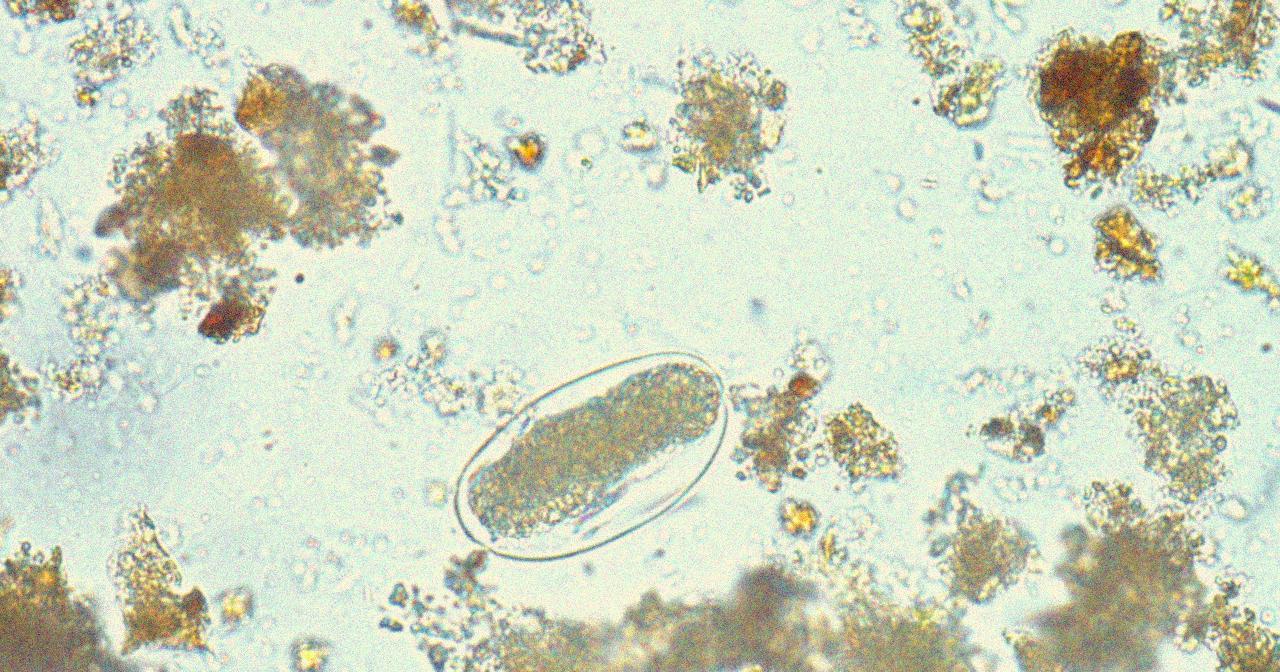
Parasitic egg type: Hookworm egg